Field crop: maize
Growth stage: 2
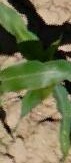
Species: maize